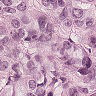
Metastatic tissue present: yes